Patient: sex M, age 58
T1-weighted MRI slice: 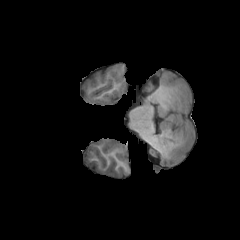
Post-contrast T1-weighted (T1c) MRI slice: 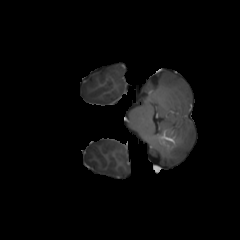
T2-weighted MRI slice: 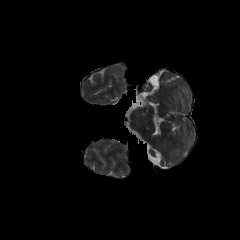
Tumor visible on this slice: no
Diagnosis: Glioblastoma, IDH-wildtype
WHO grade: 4